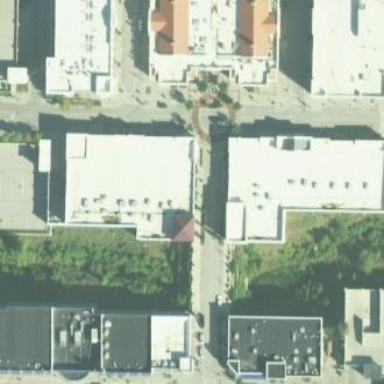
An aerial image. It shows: Flat roof retail building.